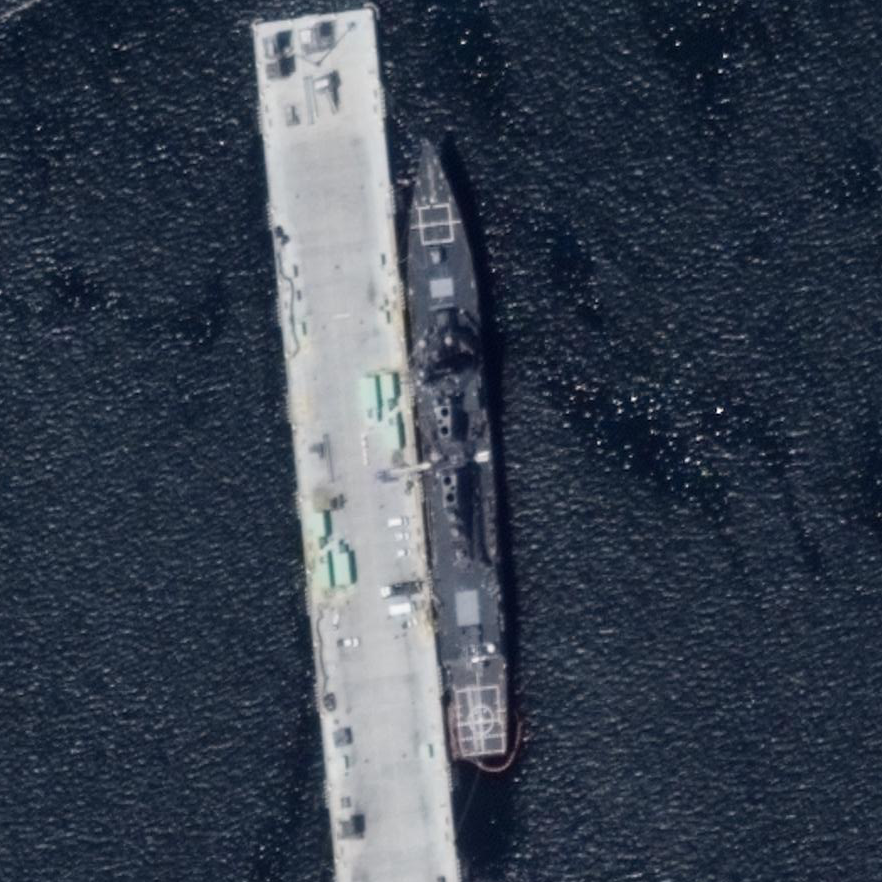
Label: destroyer